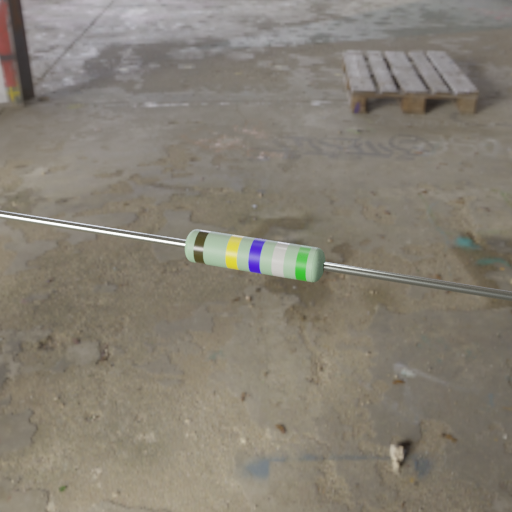
Resistor colour bands (in order): black, yellow, blue, silver, green